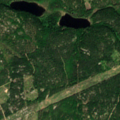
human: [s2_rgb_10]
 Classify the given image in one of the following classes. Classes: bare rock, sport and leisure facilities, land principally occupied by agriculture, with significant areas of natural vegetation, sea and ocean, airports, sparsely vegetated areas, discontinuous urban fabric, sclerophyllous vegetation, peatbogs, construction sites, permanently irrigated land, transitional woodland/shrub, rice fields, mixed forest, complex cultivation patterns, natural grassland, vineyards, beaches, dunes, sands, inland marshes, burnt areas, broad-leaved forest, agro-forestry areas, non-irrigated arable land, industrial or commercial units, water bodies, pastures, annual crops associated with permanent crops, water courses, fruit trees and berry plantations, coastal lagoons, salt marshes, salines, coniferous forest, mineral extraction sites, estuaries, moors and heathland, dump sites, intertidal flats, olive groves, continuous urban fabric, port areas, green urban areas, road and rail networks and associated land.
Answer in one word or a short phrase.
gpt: coniferous forest, mixed forest, transitional woodland/shrub